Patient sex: M
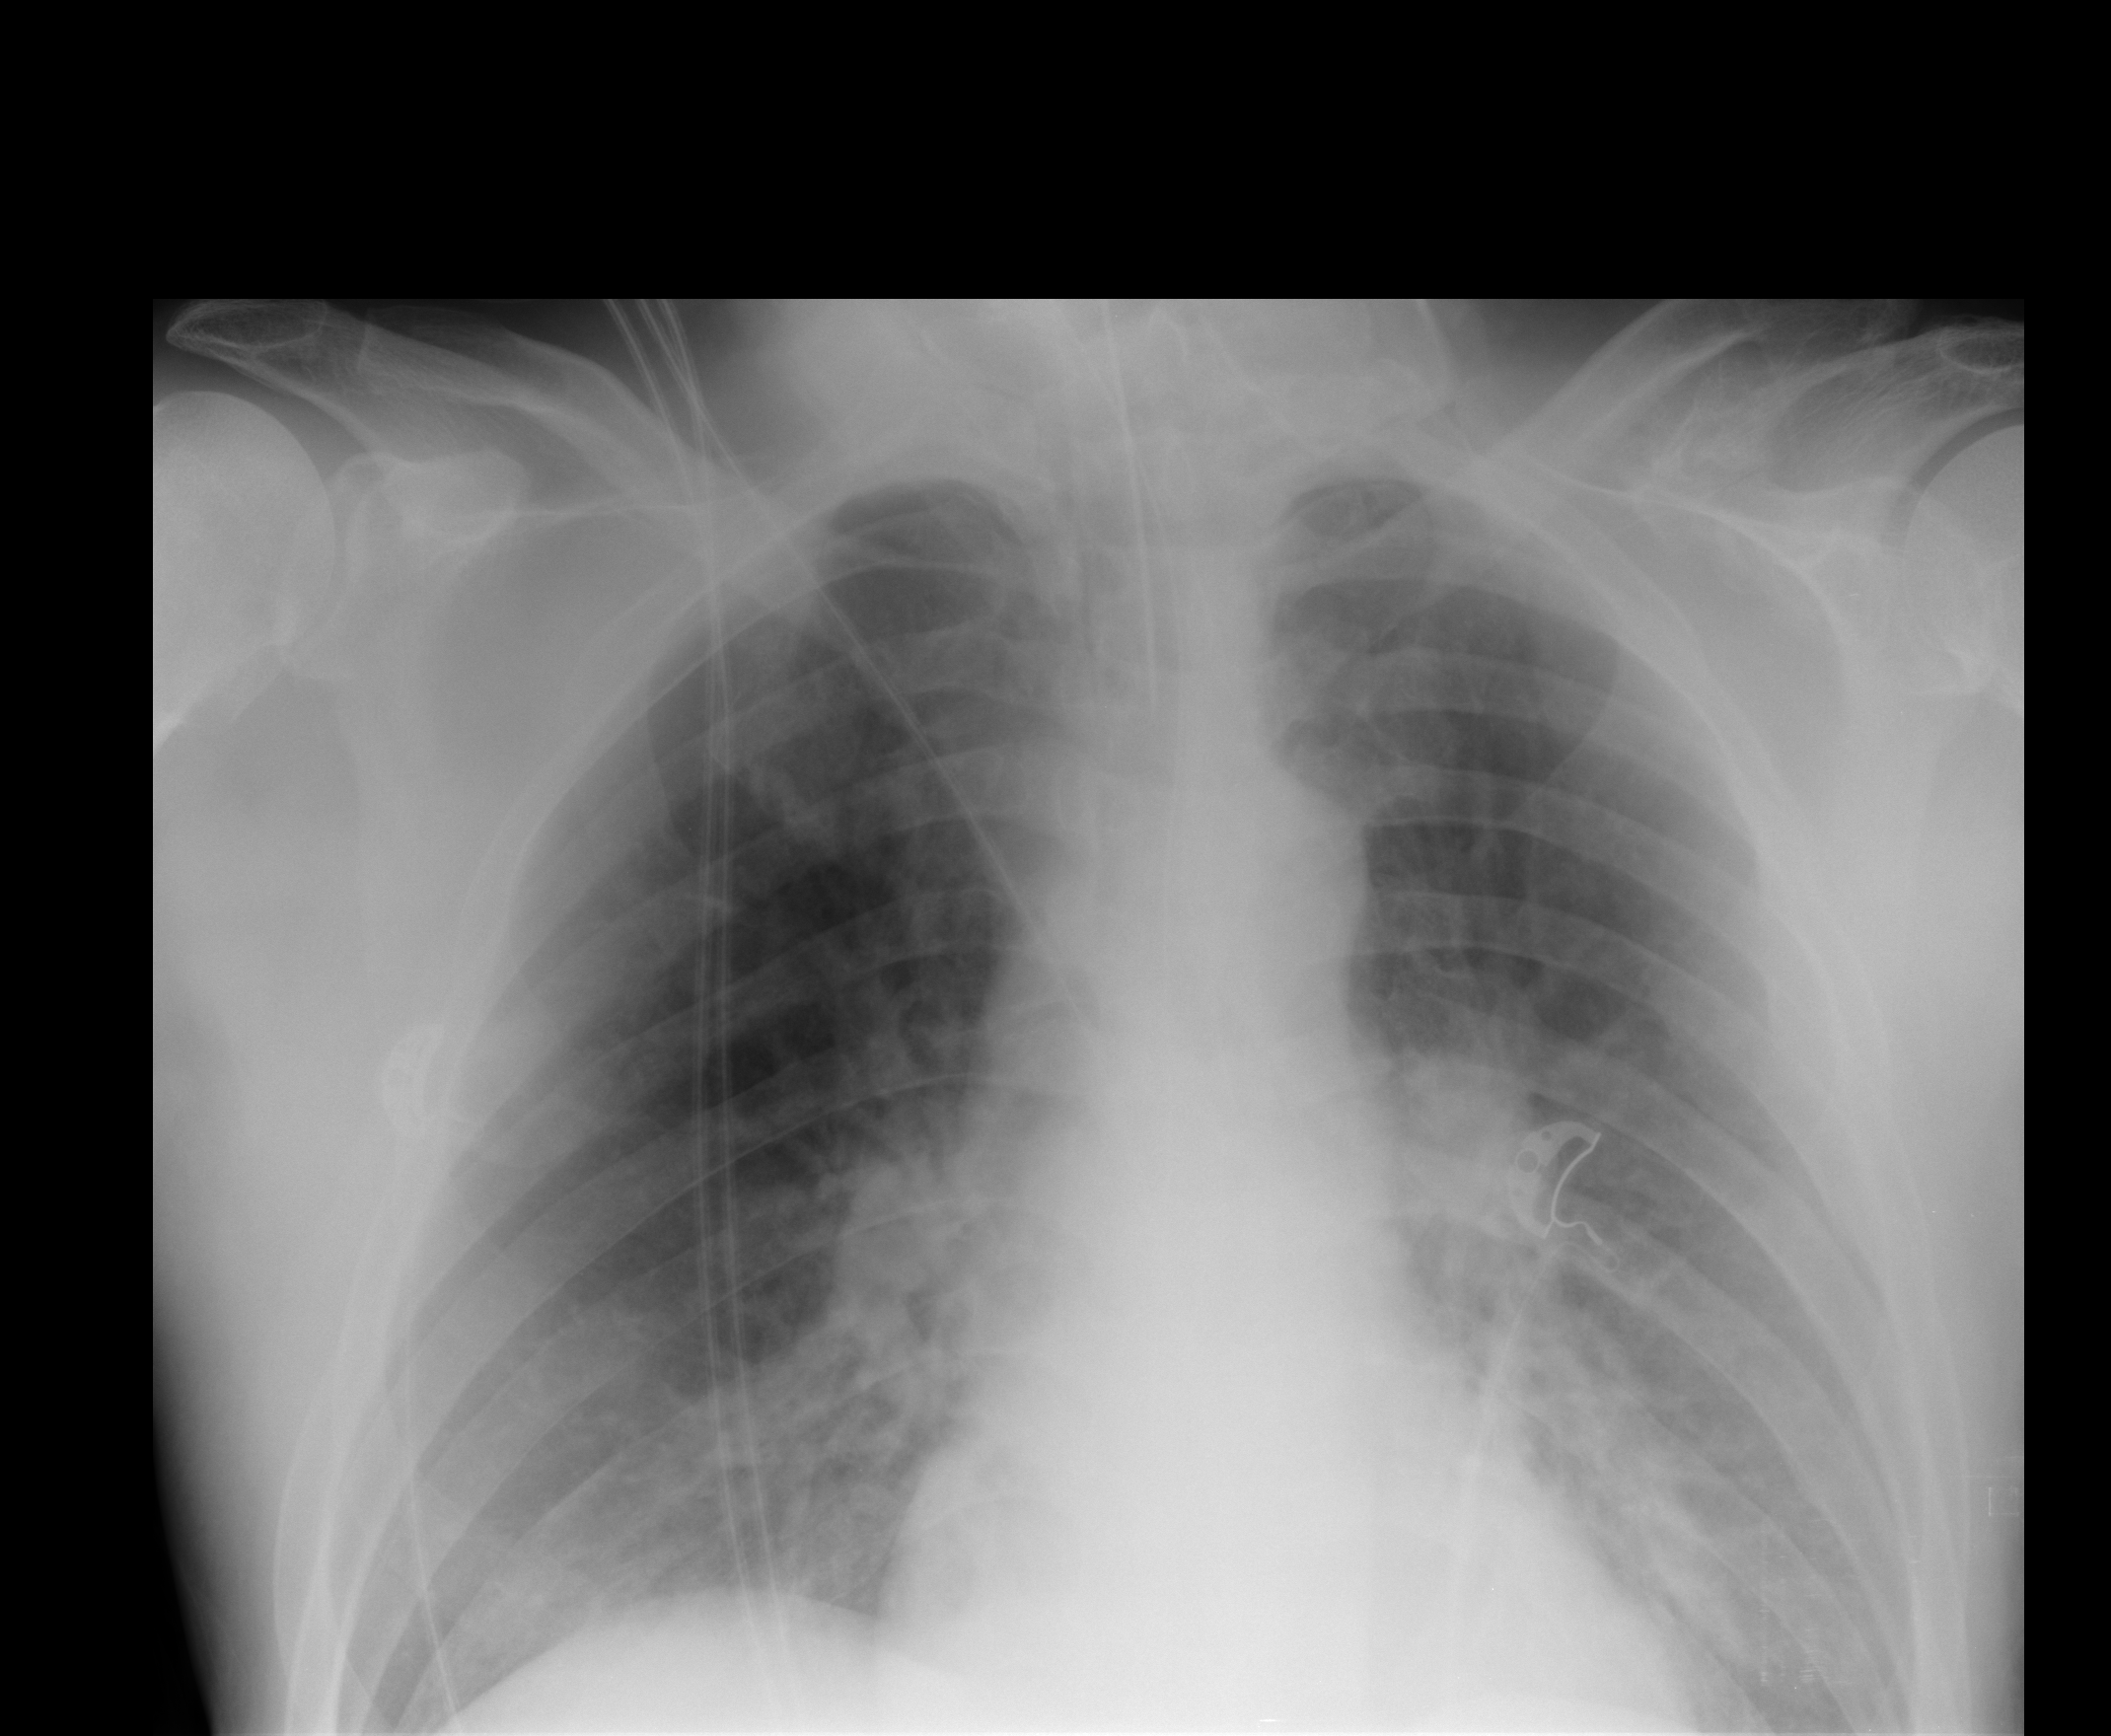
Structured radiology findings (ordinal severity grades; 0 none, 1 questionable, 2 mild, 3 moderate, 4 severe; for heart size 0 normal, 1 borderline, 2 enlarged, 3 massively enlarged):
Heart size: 0
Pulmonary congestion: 2
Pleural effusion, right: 0
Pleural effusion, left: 0
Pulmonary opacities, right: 2
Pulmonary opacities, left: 2
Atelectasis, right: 2
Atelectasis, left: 0